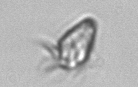
Label: Paratontonia_gracillima